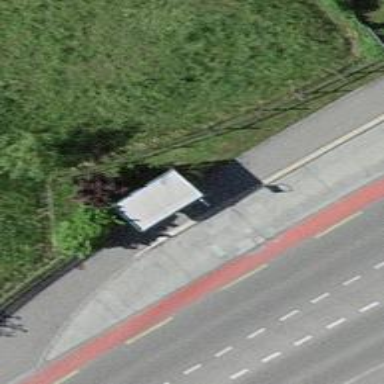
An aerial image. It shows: Bus stop with platform for public transport.